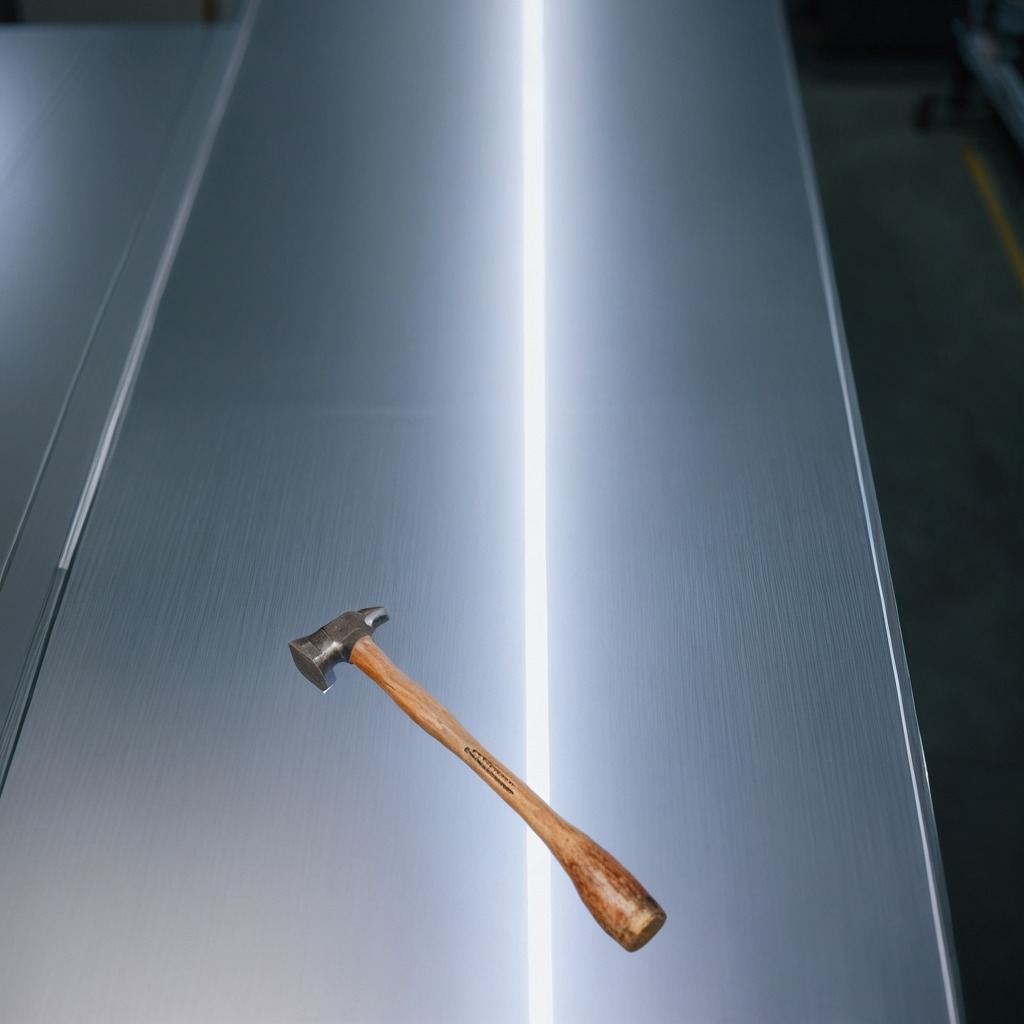
A hammer is lying on a metal table in a machine shop under fluorescent lights.